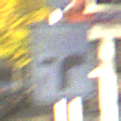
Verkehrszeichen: VerlaufVorfahrtsstrasse9
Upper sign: Vorfahrtsstrasse
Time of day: SunriseSunset
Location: Outdoor (Urban)
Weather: PartlyCloudy
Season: Autumn
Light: Natural